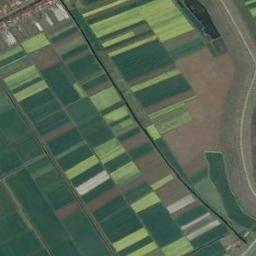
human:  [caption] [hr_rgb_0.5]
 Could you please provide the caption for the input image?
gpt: Many densely arranged rectangular farm fields of varying sizes mixed with dark green, light green, light earth and khaki .

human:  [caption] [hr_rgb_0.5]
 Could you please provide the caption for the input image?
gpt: Lots of rectangular farmlands of different colors and sizes are neatly arranged on the ground and a channel goes through the farmlands .

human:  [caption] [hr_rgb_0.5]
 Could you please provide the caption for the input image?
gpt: There are many rectangular farmlands of different shades .

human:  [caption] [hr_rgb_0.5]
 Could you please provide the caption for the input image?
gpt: There are some deep green and light green rectangular farmland .

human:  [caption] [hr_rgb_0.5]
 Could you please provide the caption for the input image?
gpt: There are many green rectangular farmlands arranged neatly .